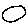
Label: circle